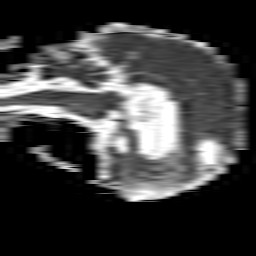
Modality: ADC
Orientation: sagittal
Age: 77
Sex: male
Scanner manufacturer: philips
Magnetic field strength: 1.5 T
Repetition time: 3.517 s
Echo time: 0.07078 s